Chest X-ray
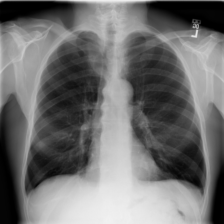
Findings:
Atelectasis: negative
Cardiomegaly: negative
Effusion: negative
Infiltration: negative
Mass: negative
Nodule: negative
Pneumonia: negative
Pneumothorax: negative
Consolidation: negative
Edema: negative
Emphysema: negative
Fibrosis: negative
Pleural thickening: negative
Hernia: negative